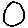
Label: circle